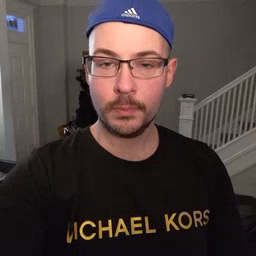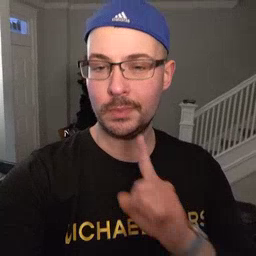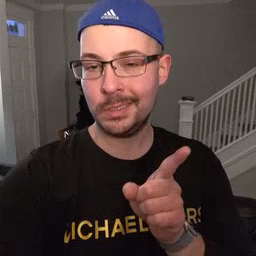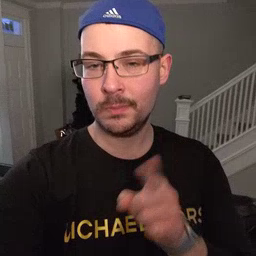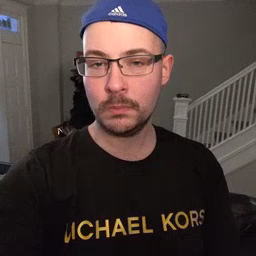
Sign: hesheit